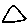
Label: triangle